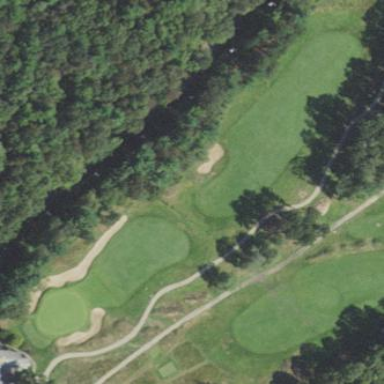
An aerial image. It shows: Area with grass used as rough in golf course.